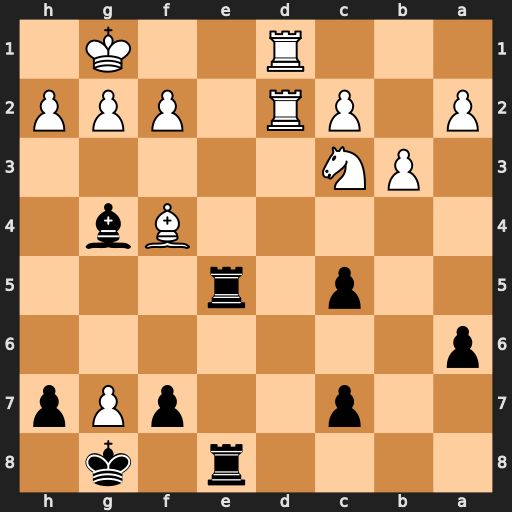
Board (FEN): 4r1k1/2p2pPp/p7/2p1r3/5Bb1/1PN5/P1PR1PPP/3R2K1
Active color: b
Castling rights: -
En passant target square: -
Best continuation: Re1+ Rxe1 Rxe1#